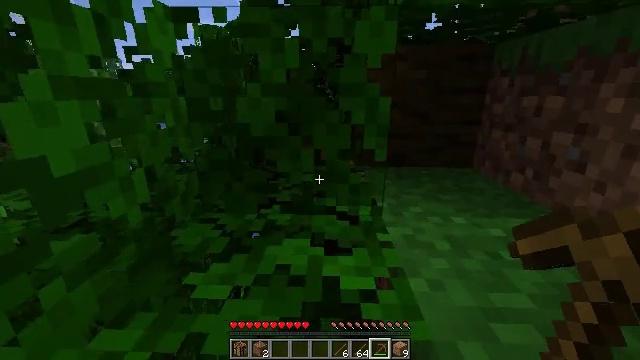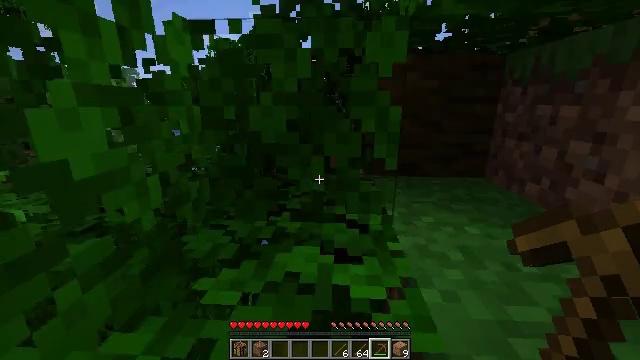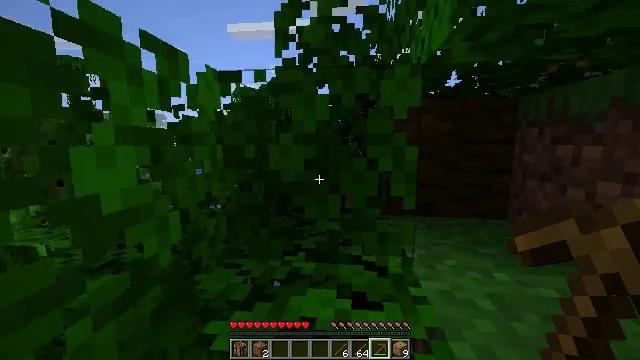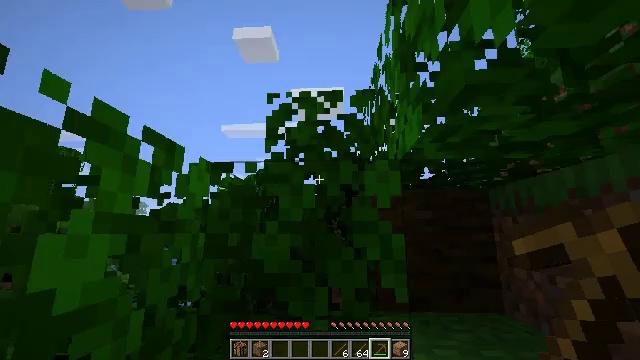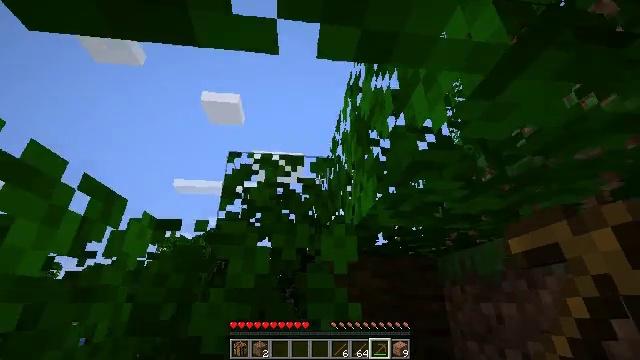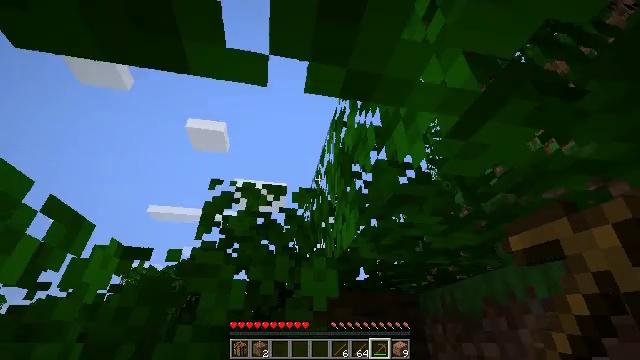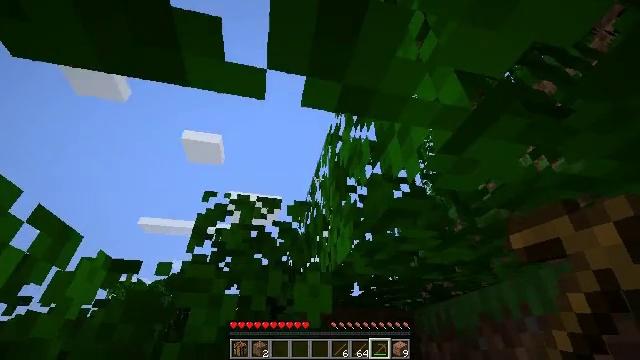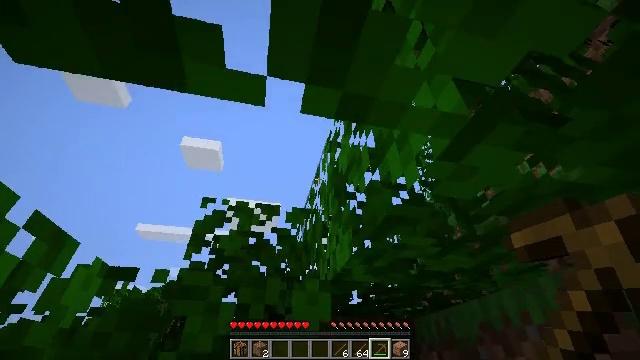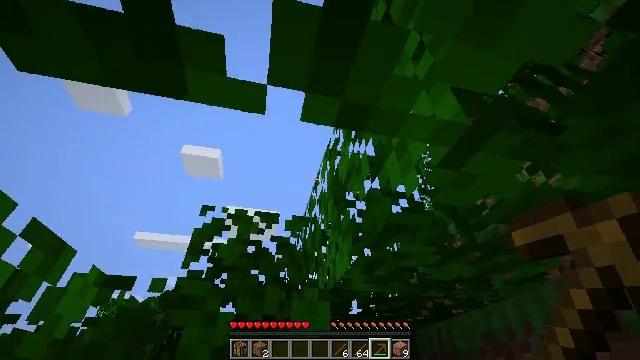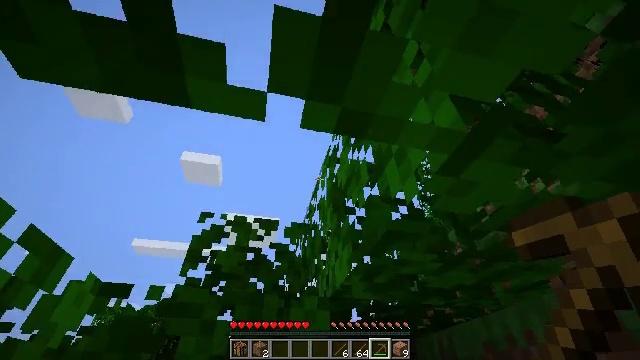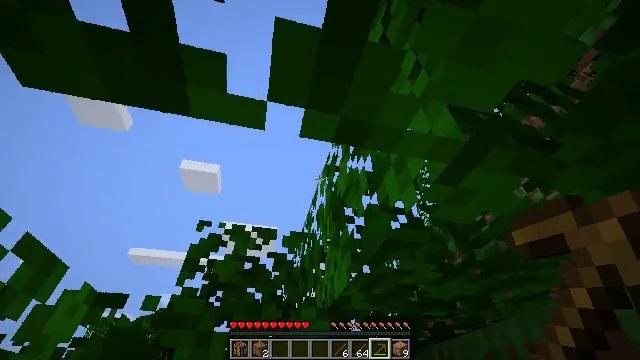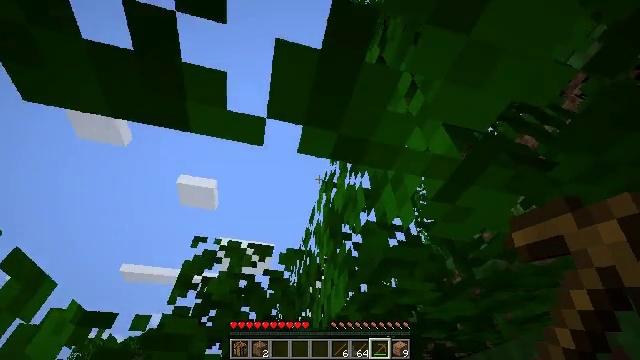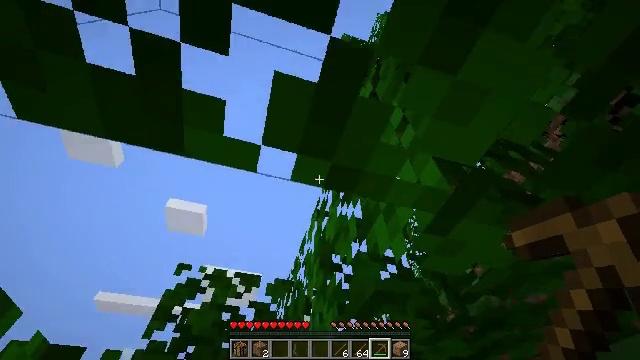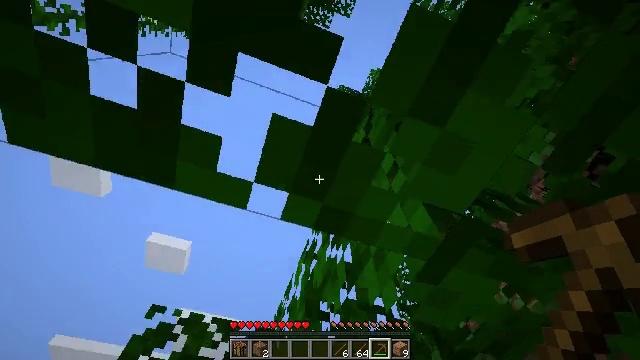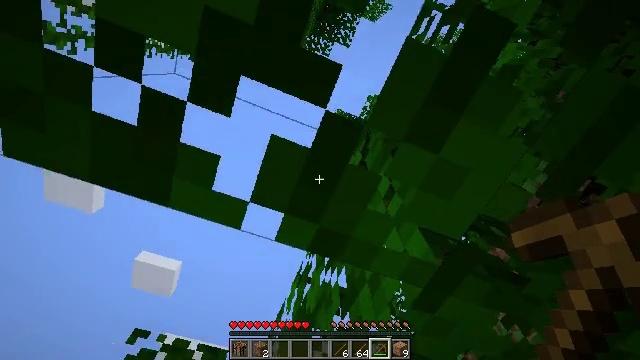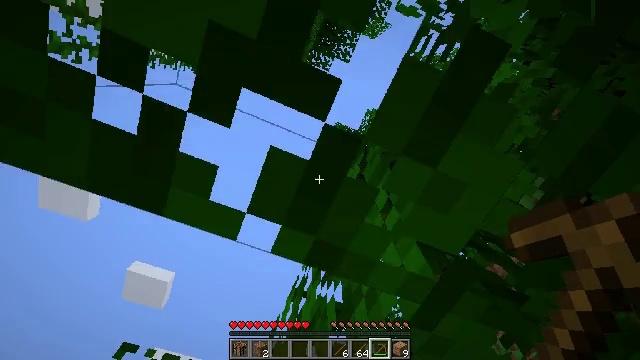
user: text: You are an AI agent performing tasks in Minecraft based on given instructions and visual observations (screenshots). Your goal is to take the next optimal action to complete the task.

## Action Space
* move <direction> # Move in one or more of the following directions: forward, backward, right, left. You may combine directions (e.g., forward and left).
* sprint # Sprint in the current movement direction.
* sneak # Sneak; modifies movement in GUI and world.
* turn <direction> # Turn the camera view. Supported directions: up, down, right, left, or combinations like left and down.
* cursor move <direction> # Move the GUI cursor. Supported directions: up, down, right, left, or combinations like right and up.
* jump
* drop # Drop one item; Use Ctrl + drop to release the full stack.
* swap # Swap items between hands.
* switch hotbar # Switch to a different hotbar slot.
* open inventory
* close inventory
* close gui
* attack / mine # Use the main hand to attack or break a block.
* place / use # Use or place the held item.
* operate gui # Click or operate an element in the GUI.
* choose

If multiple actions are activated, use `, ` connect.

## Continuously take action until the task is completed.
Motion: motion action
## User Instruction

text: Mine oak leaves.
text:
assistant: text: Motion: move forward, turn left and up
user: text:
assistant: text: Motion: move forward, turn left and up
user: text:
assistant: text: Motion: move forward, turn right and up
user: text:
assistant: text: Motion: move forward, turn right and up
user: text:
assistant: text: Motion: turn right and up
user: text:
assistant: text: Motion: turn right and up
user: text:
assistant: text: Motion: turn up
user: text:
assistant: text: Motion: turn up
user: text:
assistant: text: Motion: turn up
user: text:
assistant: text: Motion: turn up
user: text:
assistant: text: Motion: turn up
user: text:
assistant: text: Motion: turn right and up
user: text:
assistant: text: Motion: turn right and up
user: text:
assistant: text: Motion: turn right and up
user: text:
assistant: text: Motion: turn right and up, attack / mine
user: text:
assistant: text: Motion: attack / mine
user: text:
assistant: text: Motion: attack / mine
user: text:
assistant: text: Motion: attack / mine
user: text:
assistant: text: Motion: attack / mine
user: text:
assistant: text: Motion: attack / mine
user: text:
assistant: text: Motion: attack / mine
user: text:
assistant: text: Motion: attack / mine
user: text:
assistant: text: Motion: attack / mine
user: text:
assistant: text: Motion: attack / mine
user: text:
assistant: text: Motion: attack / mine
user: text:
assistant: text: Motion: attack / mine
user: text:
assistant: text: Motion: attack / mine
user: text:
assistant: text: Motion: attack / mine
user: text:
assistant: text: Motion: attack / mine
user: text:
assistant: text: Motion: no_op